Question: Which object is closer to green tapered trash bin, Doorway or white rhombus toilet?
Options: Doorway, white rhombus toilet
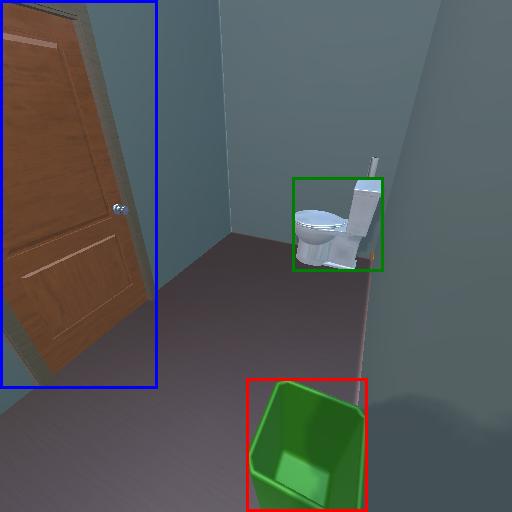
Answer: Doorway